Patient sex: F
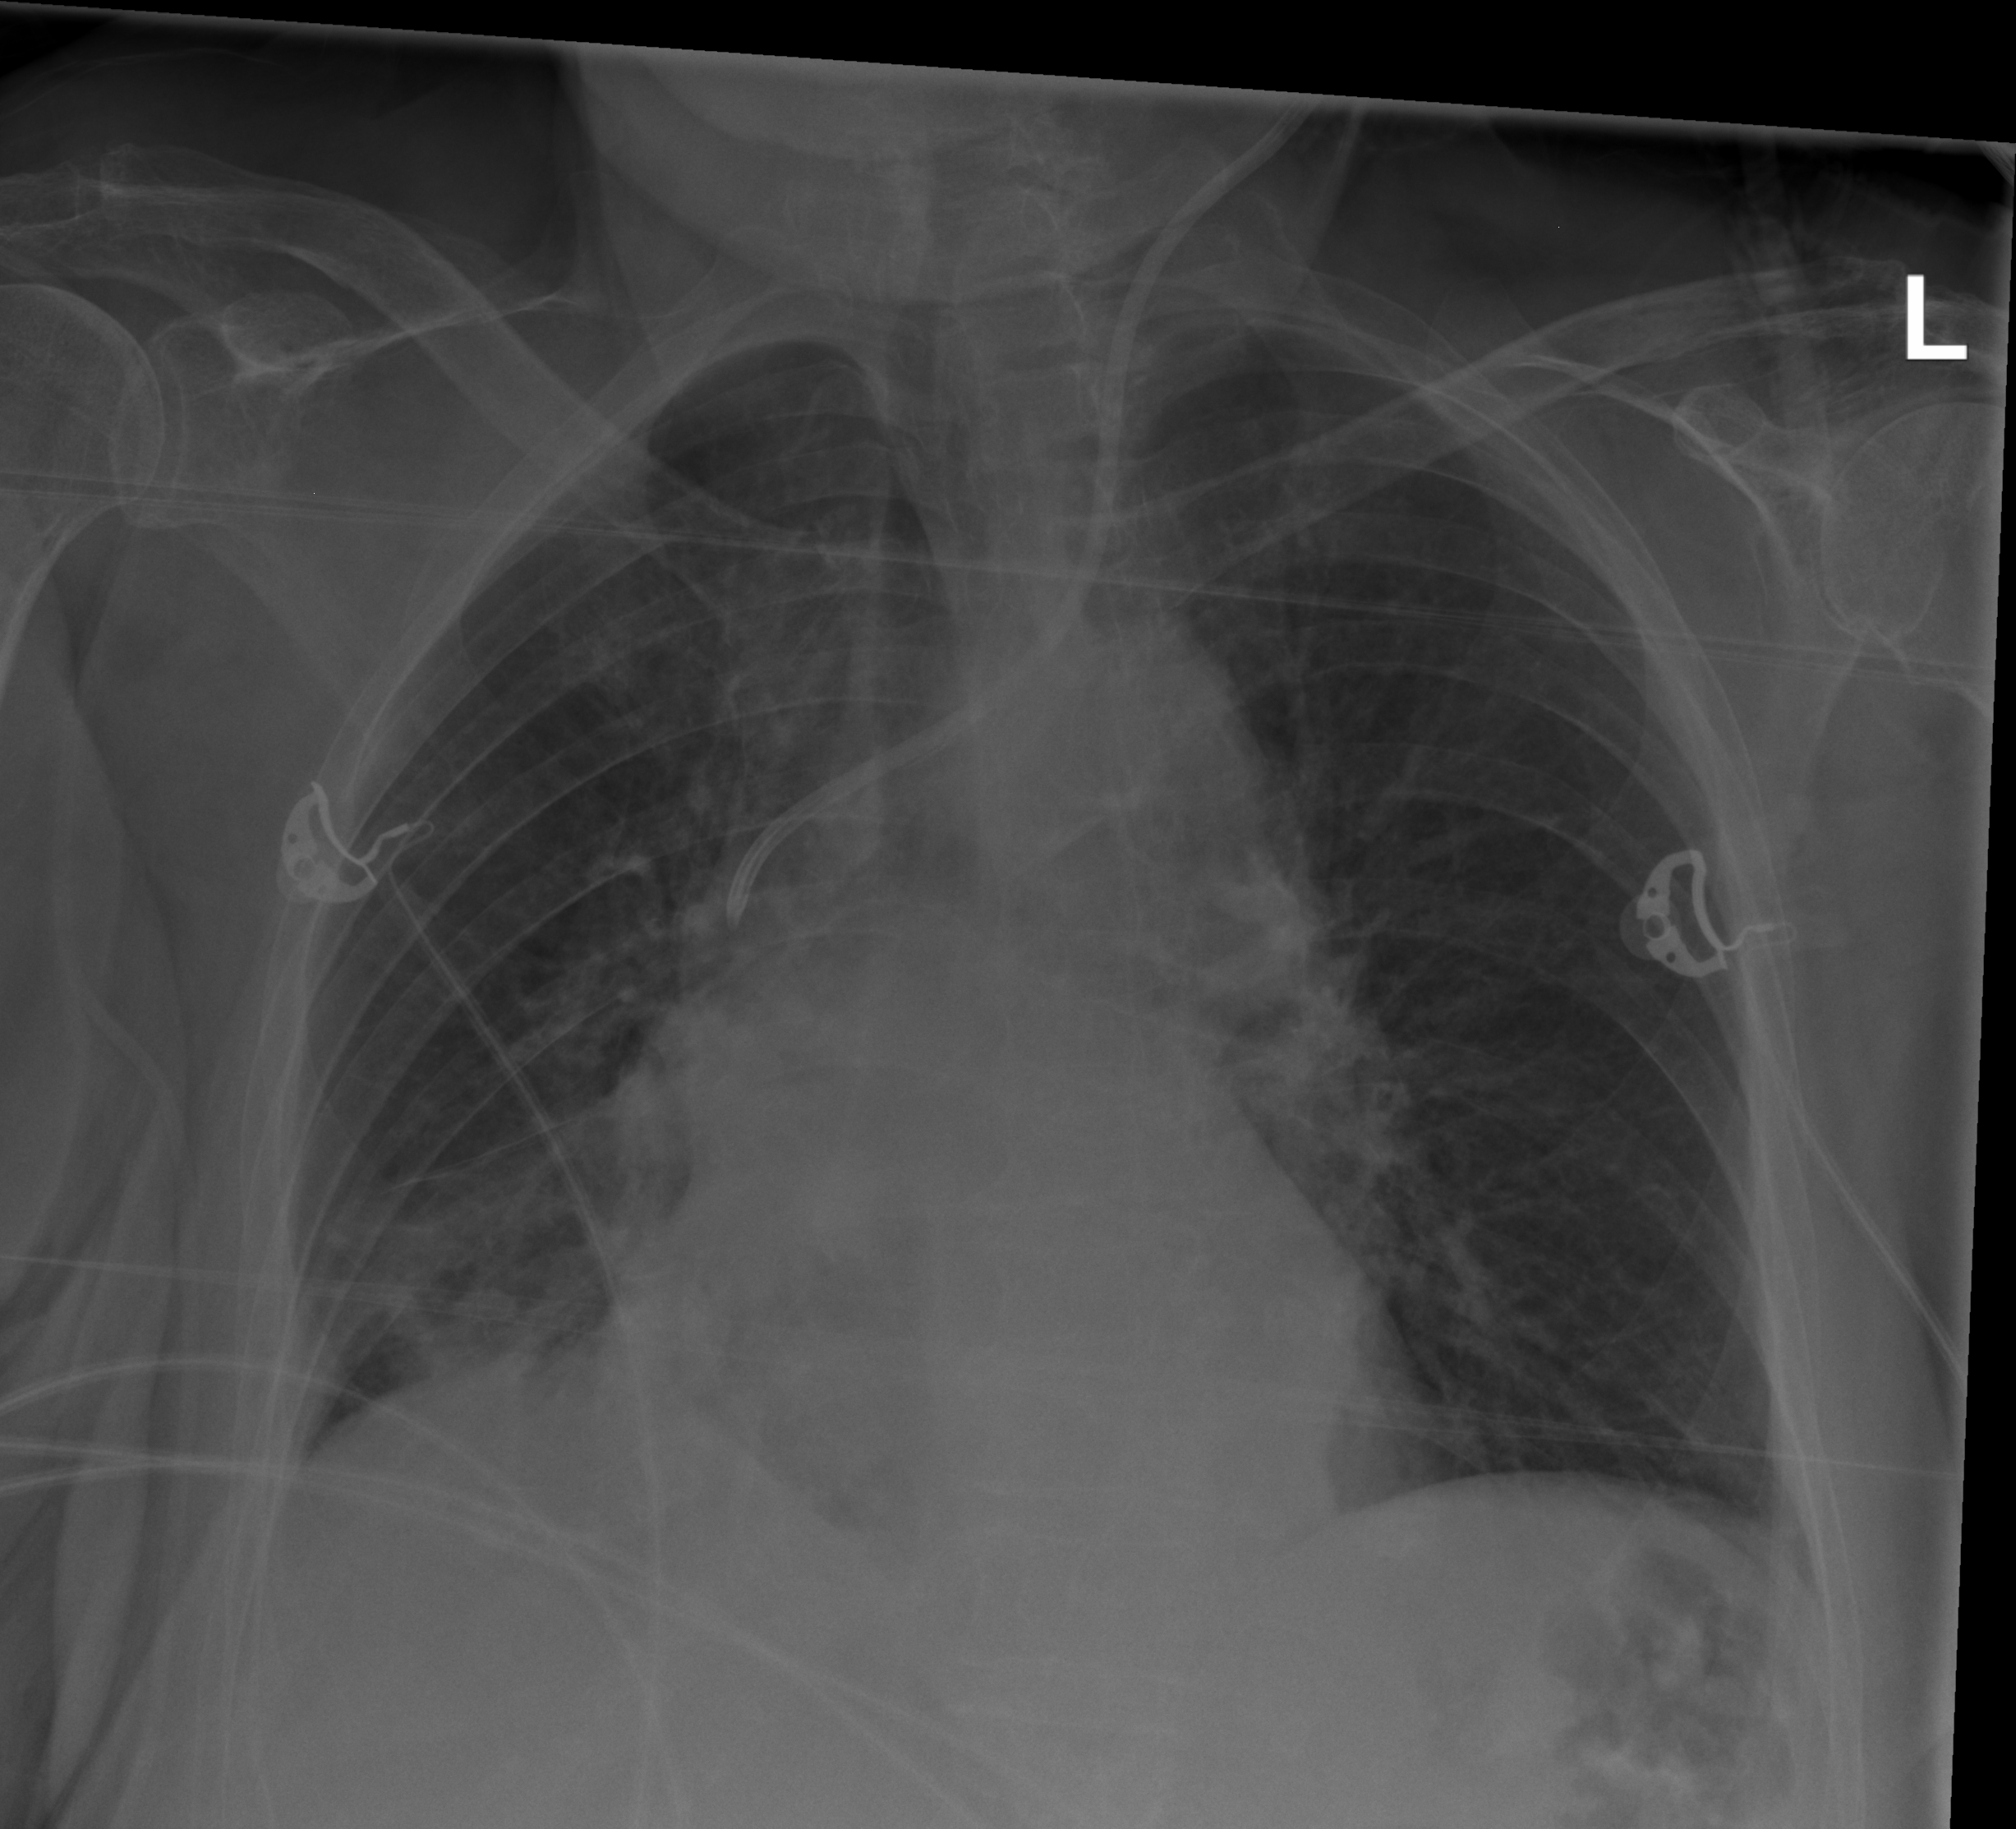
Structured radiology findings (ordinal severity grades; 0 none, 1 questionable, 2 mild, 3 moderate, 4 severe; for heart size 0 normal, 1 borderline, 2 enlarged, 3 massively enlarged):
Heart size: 1
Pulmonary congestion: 2
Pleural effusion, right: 0
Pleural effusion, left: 0
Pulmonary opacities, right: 2
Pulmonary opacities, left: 1
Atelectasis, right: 2
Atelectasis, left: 2